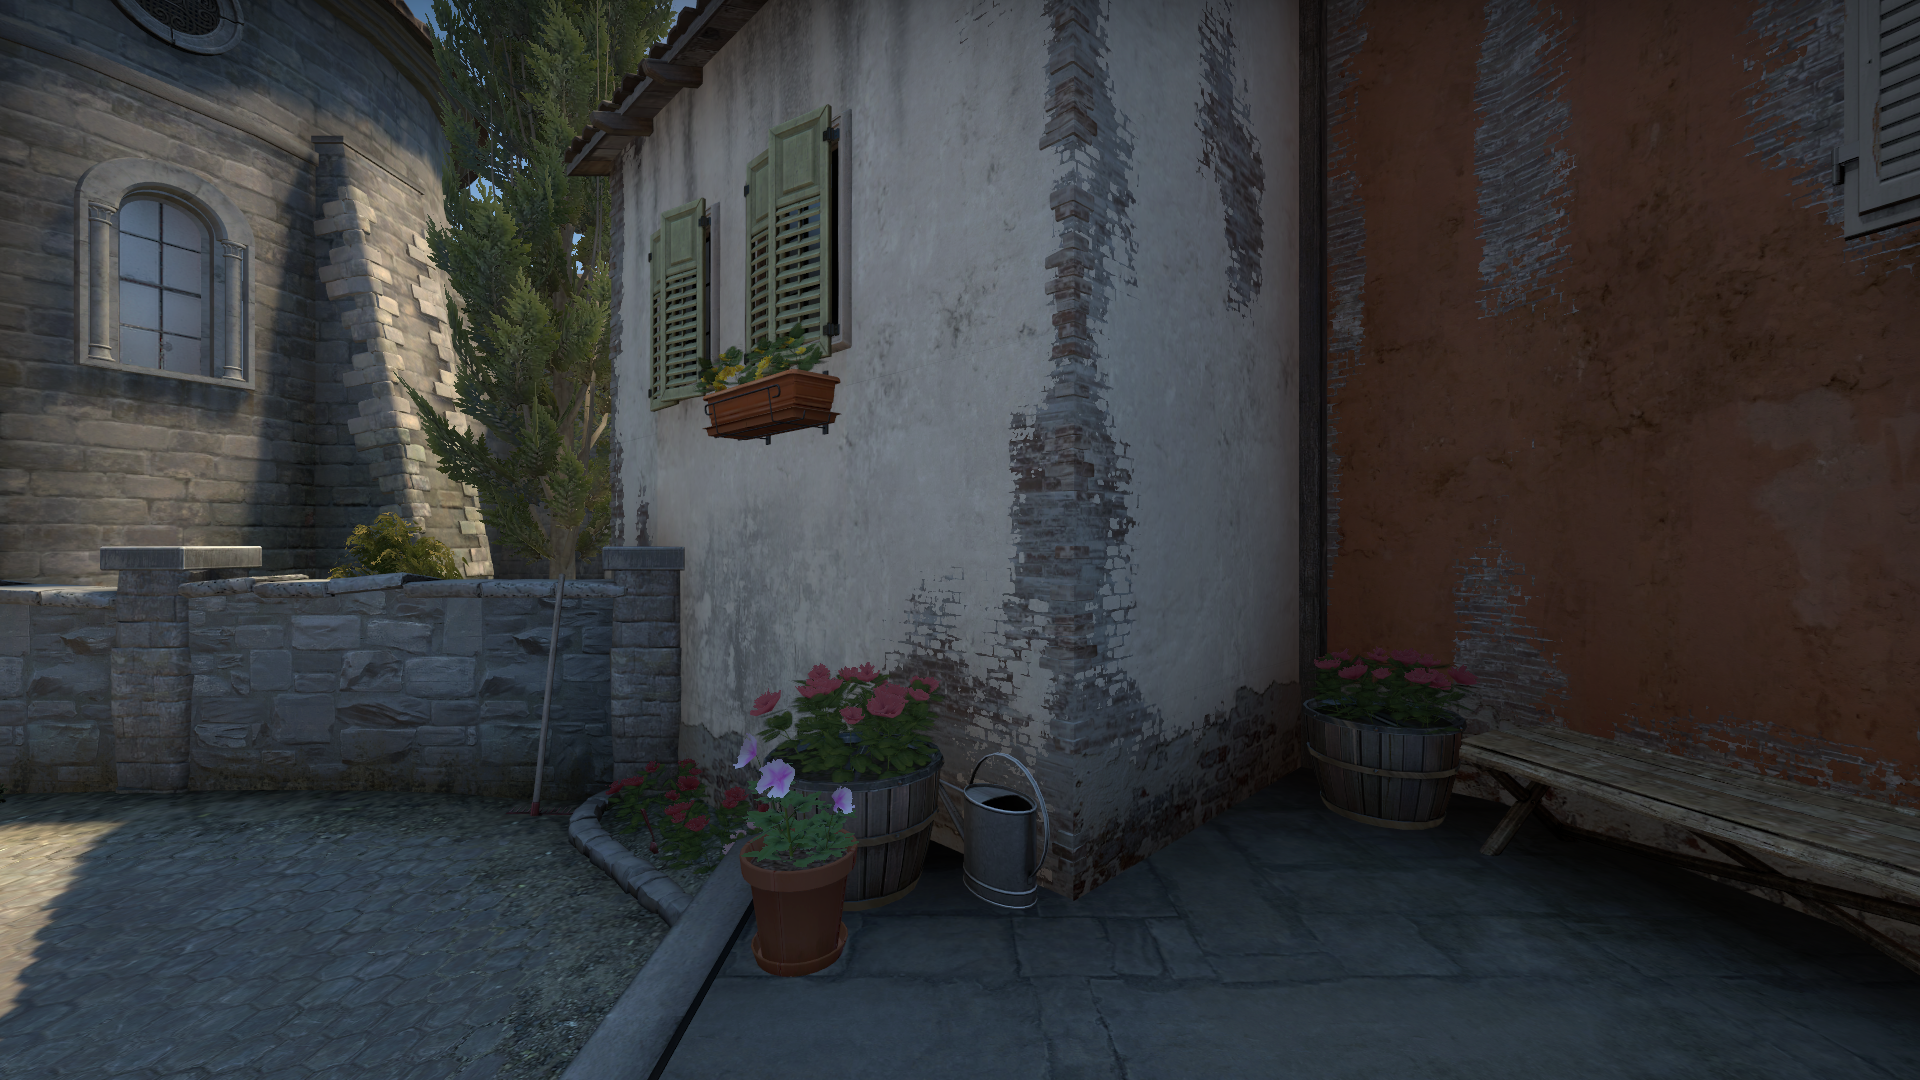
Map: de_inferno